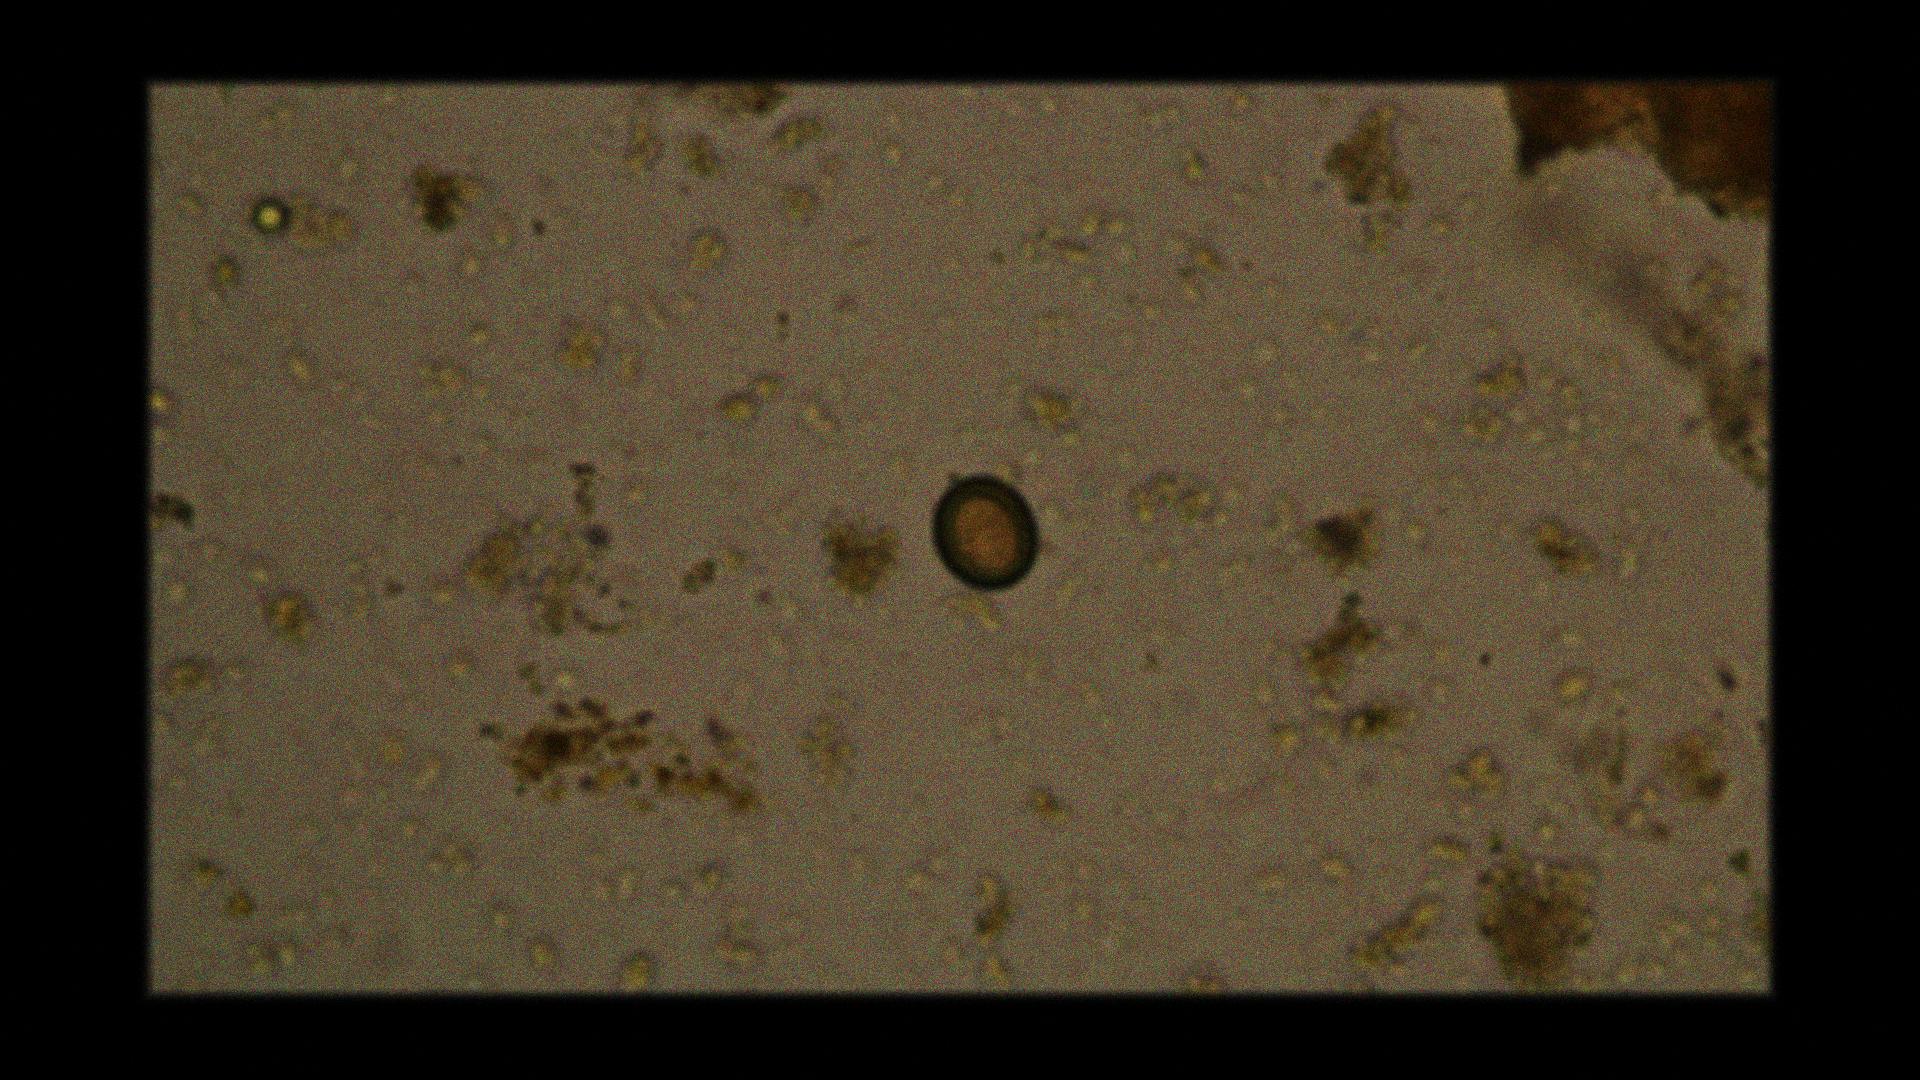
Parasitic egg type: Taenia spp. egg